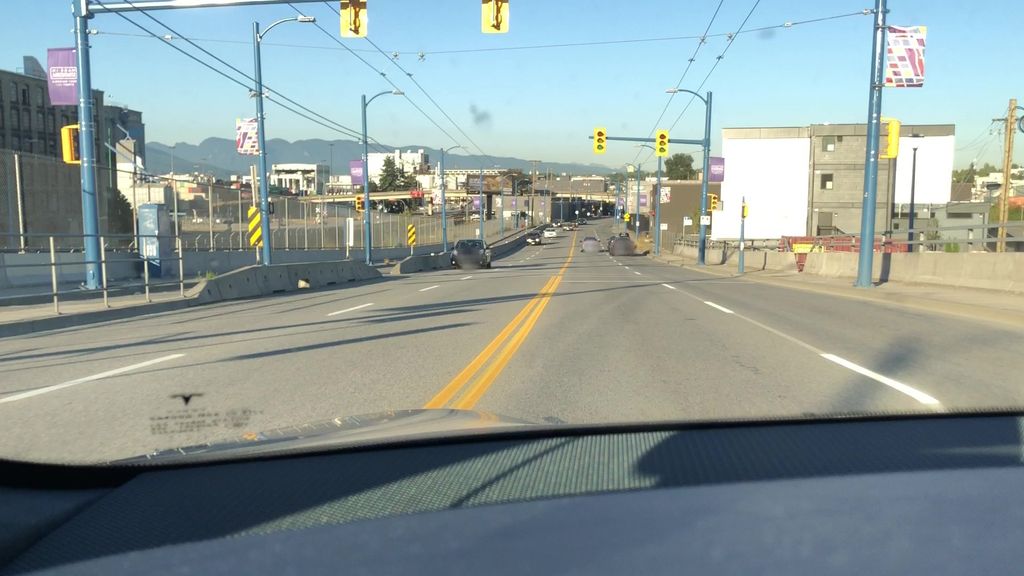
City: vancouver